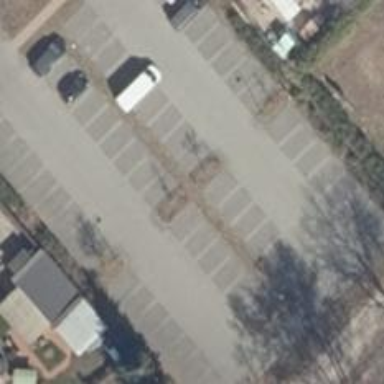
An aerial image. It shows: Parking lot with paving stones surface. It is park and ride facility.